【题型】选择题　【知识点】函数　【难度】medium
已知函数$y=f(x)$的图像如图所示，则函数$y=f(x)$的表达式可能为（\quad）。

\vspace{0.5em}
$A.\ f(x)=\dfrac{x}{1-|x|}$ \\
$B.\ f(x)=\dfrac{x}{|x|-1}$ \\
$C.\ f(x)=\dfrac{|x|}{1-x^2}$ \\
$D.\ f(x)=\dfrac{|x|}{x^2-1}$
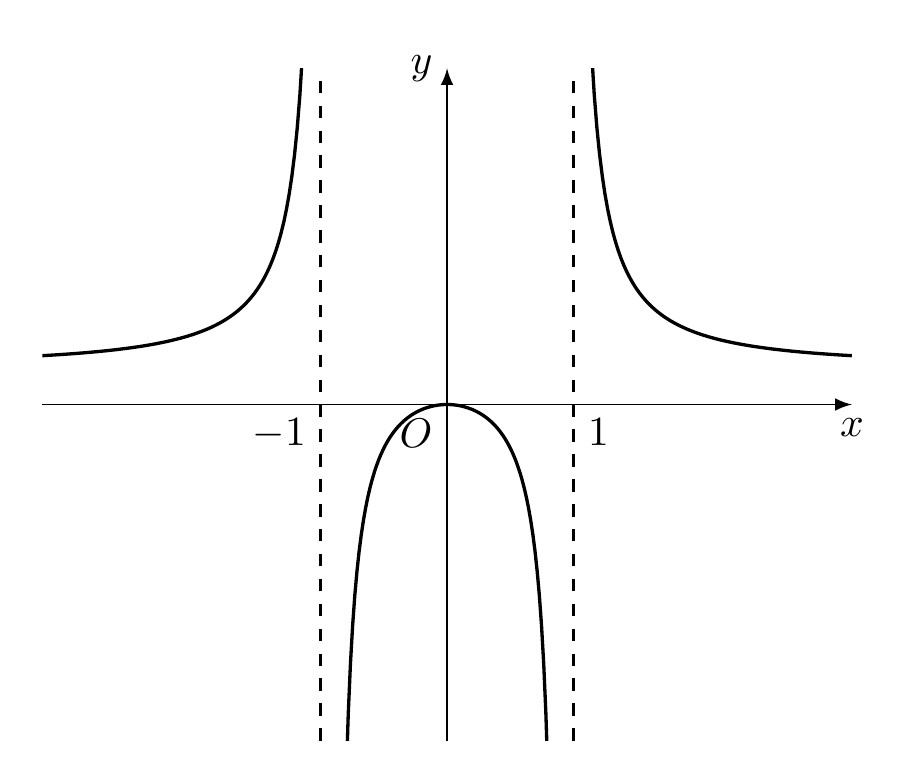
【解答】
\textbf{【答案】} $\boldsymbol{D}$

\vspace{1em}
\textbf{【解析】} 由函数$y=f(x)$的图象可得函数$f(x)$的定义域为$\{x\mid x\neq\pm1\}$，且$f(x)$为偶函数。

对于A，函数$f(x)=\dfrac{x}{1-|x|}$的定义域为$\{x\mid x\neq\pm1\}$，且
\[
f(-x)=\dfrac{-x}{1-|-x|}=-\dfrac{x}{1-|x|}=-f(x),
\]
所以函数$f(x)=\dfrac{x}{1-|x|}$为定义域上的奇函数，所以A不符合题意。

对于B，函数$f(x)=\dfrac{x}{|x|-1}$的定义域为$\{x\mid x\neq\pm1\}$，且
\[
f(-x)=\dfrac{-x}{|-x|-1}=-\dfrac{x}{|x|-1}=-f(x),
\]
所以函数$f(x)=\dfrac{x}{|x|-1}$为定义域上的奇函数，所以B不符合题意。

对于C，由函数$f(x)=\dfrac{|x|}{1-x^2}$，当$x>1$时，可得$f(x)<0$，与图象不符，所以C不符合题意。

对于D，函数$f(x)=\dfrac{|x|}{x^2-1}$的定义域为$\{x\mid x\neq\pm1\}$，且
\[
f(-x)=\dfrac{|-x|}{(-x)^2-1}=\dfrac{|x|}{x^2-1}=f(x),
\]
所以函数$f(x)=\dfrac{|x|}{x^2-1}$为偶函数。

当$x\in(-\infty,-1)\cup(1,+\infty)$时，$f(x)>0$；当$x\in(-1,1)$时，$f(x)<0$，所以D符合题意。

故选：$\boldsymbol{D}$。